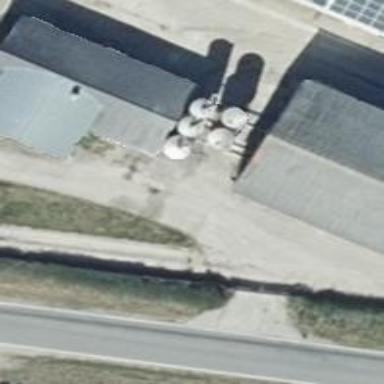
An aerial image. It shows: Storage tank for crops.